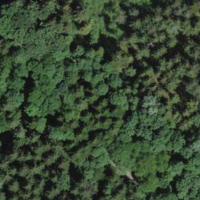
EUNIS habitat code: 44
Species observed at this site:
Viola riviniana